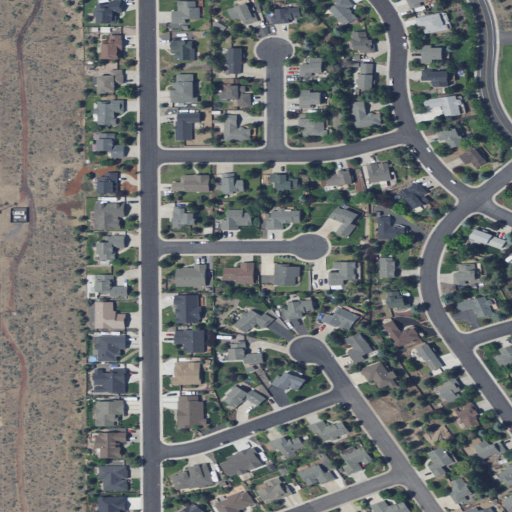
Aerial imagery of mountain in Oregon named Forked Horn Butte containing low intensity development, medium intensity development, shrub, and open development